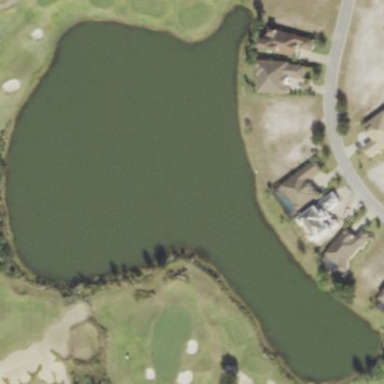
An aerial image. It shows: Water hazard in golf course. The hazard is natural water feature.